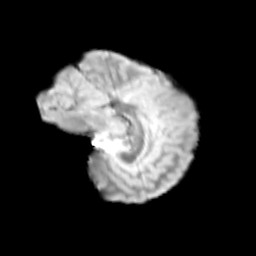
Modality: T2w
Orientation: sagittal
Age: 9
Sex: male
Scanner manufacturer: siemens
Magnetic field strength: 3 T
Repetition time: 3.8 s
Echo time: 0.07 s